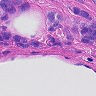
Metastatic tissue present: yes